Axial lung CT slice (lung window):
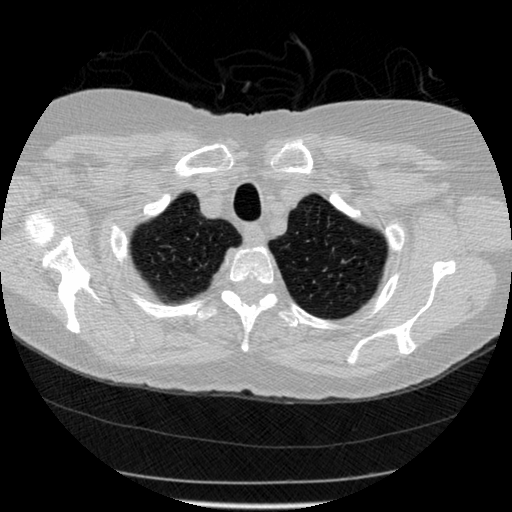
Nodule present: no